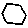
Label: hexagon